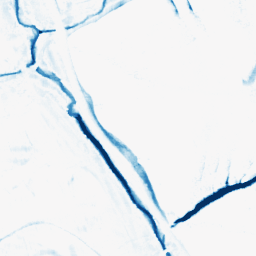
Category: morphological
Decomposition family: morphological_square
Decomposition parameters: operation: closing
size: 10
Upsampling method: cubic_mitchell
Upsampling parameters: scale: 8
Upsampling scale: 8